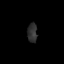
Tissue: prostate
Cell type: T cells
Senescence score: 0.3365
Nuclear area (px): 185
Mean DAPI intensity: 47.281